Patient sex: M
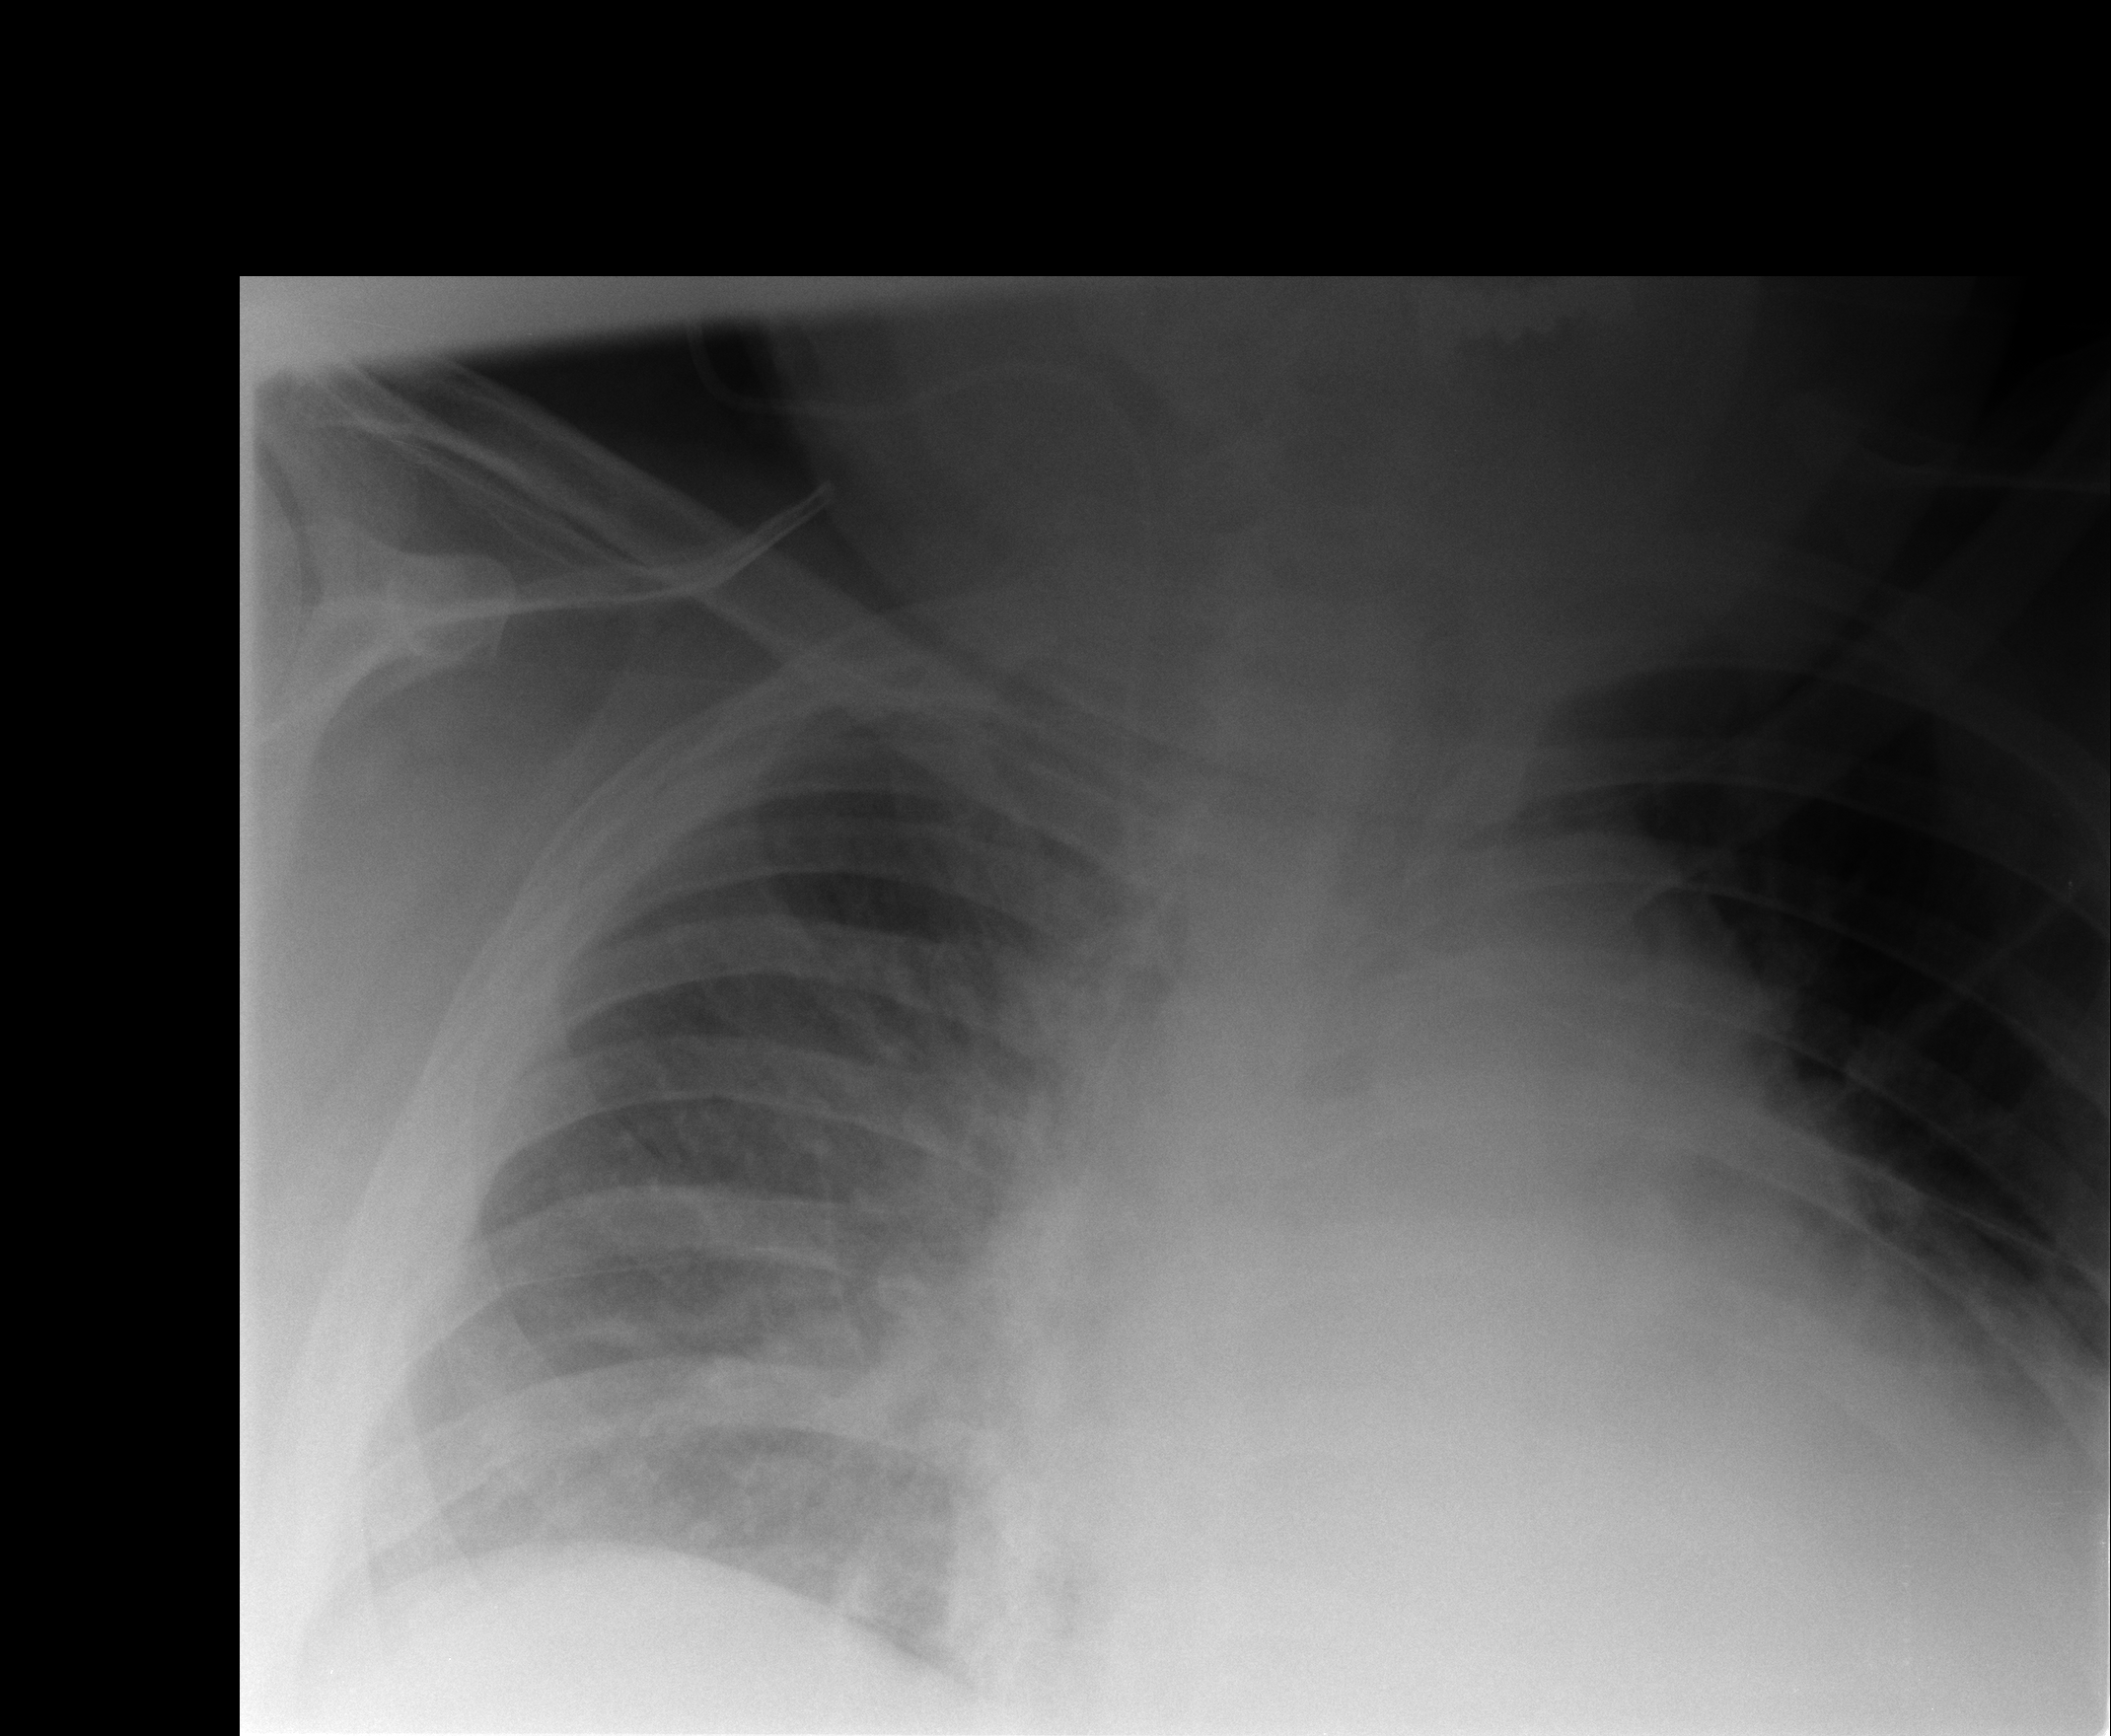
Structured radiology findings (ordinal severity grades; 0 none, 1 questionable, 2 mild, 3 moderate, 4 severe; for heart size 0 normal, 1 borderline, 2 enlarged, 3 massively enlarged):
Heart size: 2
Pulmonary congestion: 0
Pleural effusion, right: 0
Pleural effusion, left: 2
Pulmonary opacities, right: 0
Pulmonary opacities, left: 2
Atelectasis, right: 2
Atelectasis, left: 2